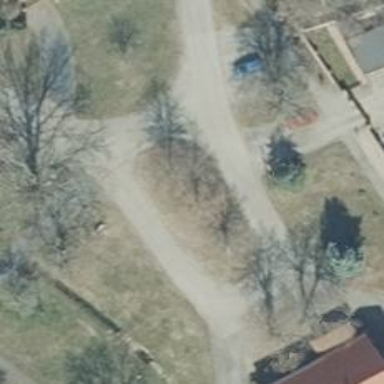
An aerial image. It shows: Residential road with separate sidewalk.